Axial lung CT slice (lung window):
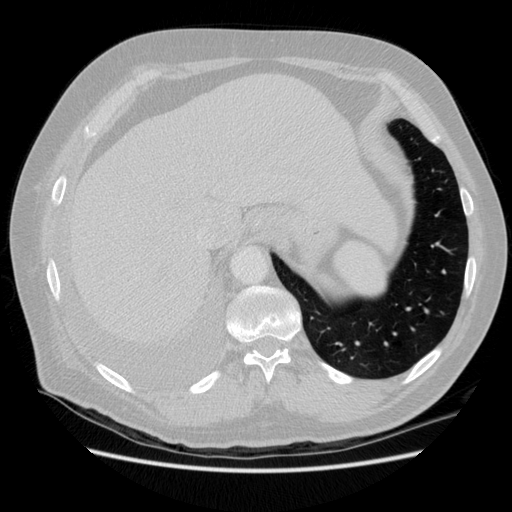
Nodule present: no